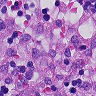
Metastatic tissue present: no